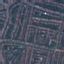
Label: Residential